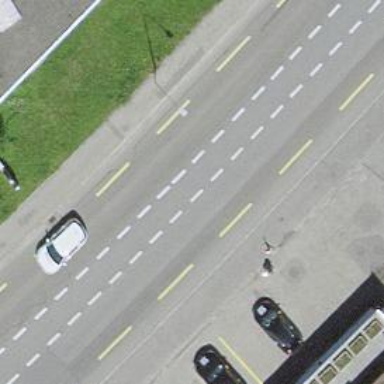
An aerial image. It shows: Bus stop with stop position for public transport.